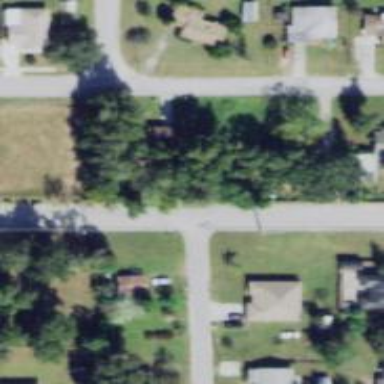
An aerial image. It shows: Unmarked crossing on the road.